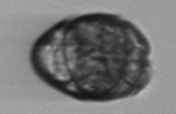
Label: Margalefidinium